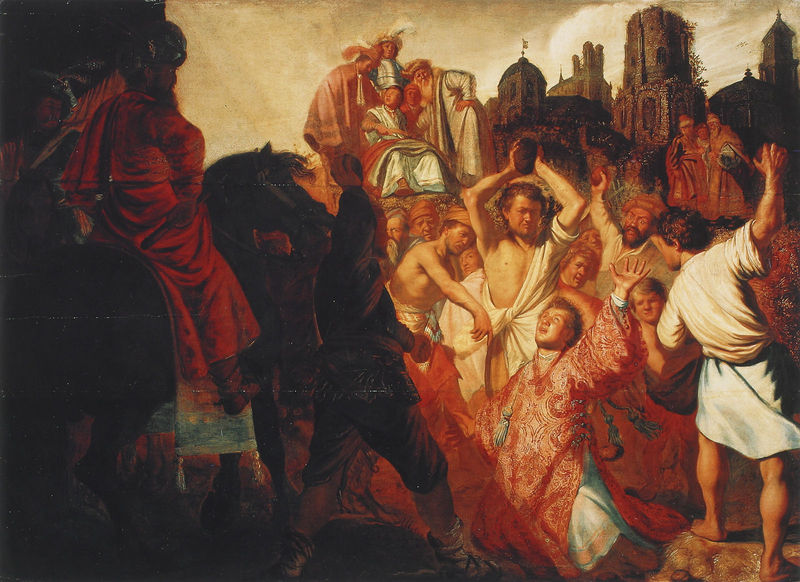
Titel: die Steinigung des heiligen Stephanus
Künstler: Harmensz van Rijn Rembrandt
Institution: Lyon, Musée des Beaux-Arts
Schlagwörter: dunkel, feder, felsen, kampf, mann, schatten, weiß, menschen, stadt, hut, licht, männer, dach, rot, mord, stein, steine, tod, kirche, gewand, pferd, reiter, turm, fels, schlacht, könig, soldaten, thron, ruine, sterben, heiliger, rine, märtyrer, wurf, drama, mörder, stin, urteil, exekution, steinigung, stephanus, täter, st, felsbrocke, steinigugn, feslbrocken, gewand+pferd, maarten